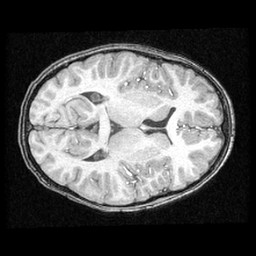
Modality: T1w
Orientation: axial
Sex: male
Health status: ill
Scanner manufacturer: ge
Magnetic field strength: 1.5 T
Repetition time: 21 s
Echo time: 0.008 s